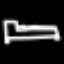
Label: bed